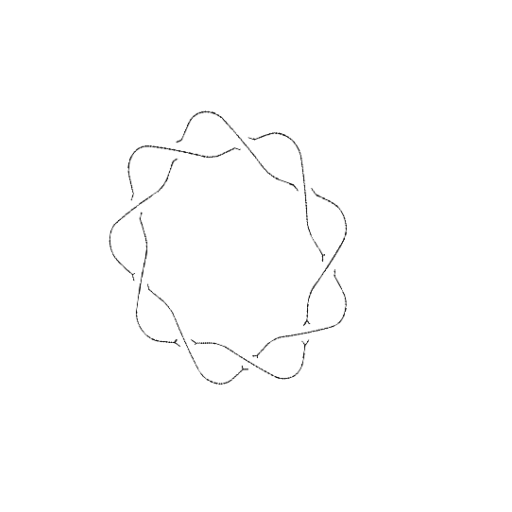
Crossing number: 9